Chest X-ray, PA view. Patient: 62 years old, sex F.
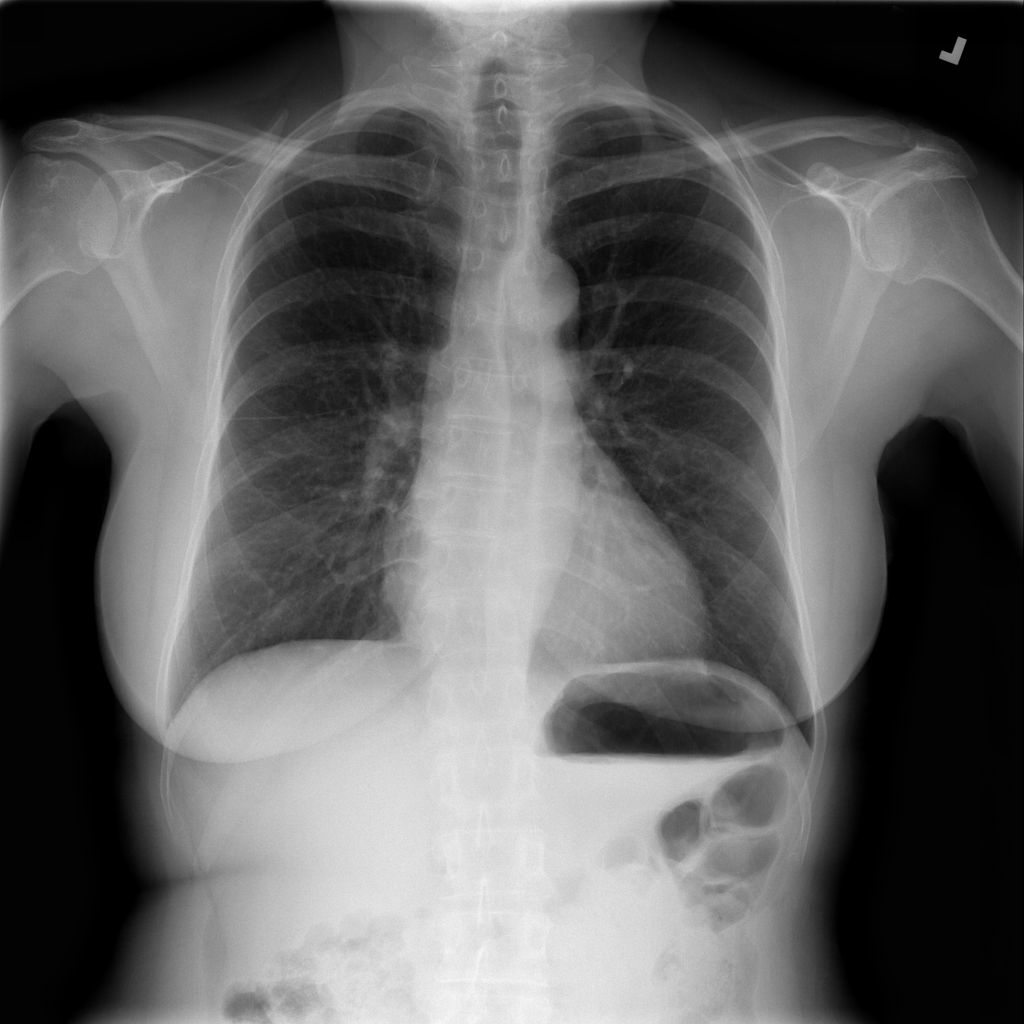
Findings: No Finding